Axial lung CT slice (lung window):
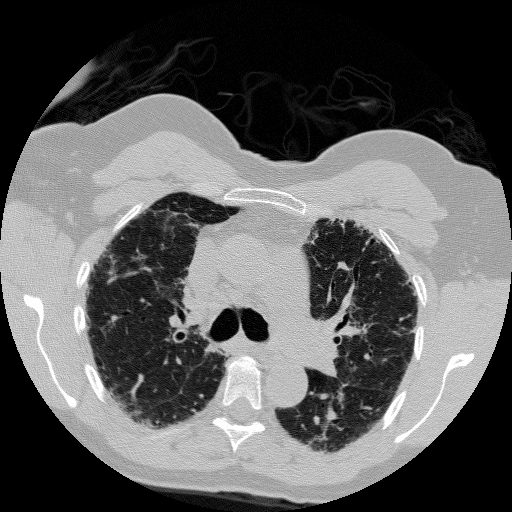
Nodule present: no